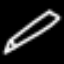
Label: pencil